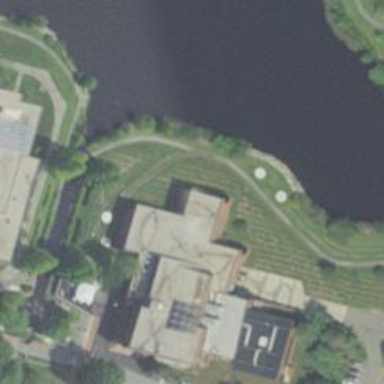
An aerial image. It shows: University building.